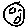
Label: moon